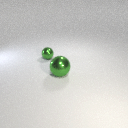
small green metal sphere to the left of large green metal sphere